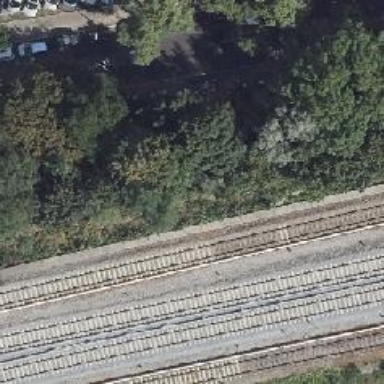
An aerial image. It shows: Railway signal.